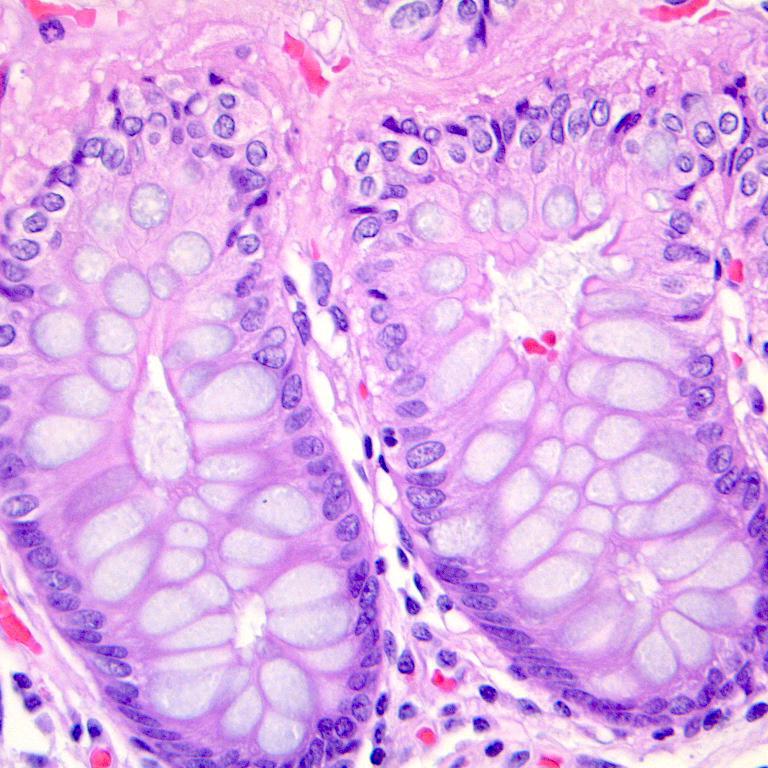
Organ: colon
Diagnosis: benign